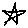
Label: star